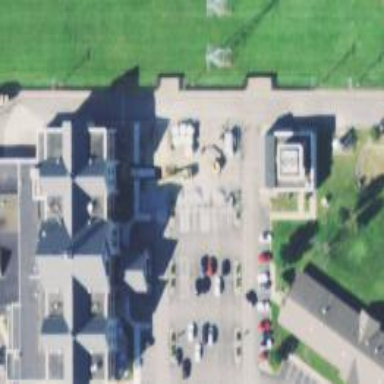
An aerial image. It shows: Parking space is available.